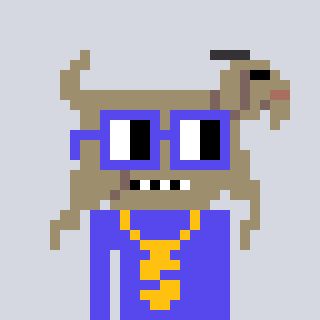
a pixel art character with square blue glasses, a goat-shaped head and a computerblue-colored body on a cool background